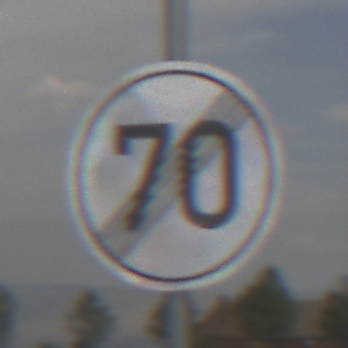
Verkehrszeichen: EndeGeschwindigkeit70
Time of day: Midday
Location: Outdoor (Nature)
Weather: PartlyCloudy
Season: NotSpecified
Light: Natural